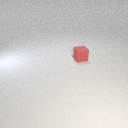
small red rubber cube